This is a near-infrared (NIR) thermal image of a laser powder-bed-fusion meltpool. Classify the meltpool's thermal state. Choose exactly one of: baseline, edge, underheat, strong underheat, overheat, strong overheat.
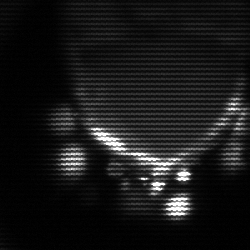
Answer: baseline